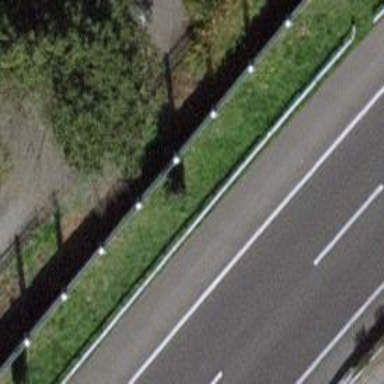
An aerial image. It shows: Noise barrier wall.